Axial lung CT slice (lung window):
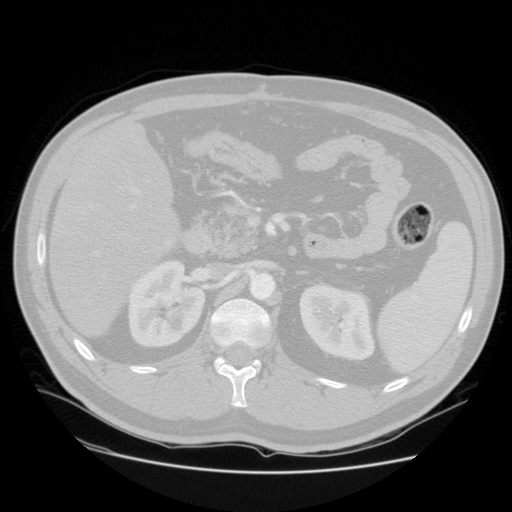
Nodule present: no